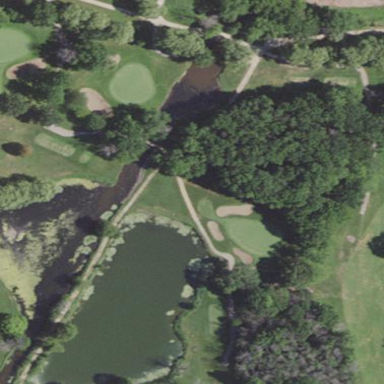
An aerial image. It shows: Area with grass used as rough in golf course.